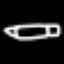
Label: pencil